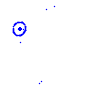
Particle: proton